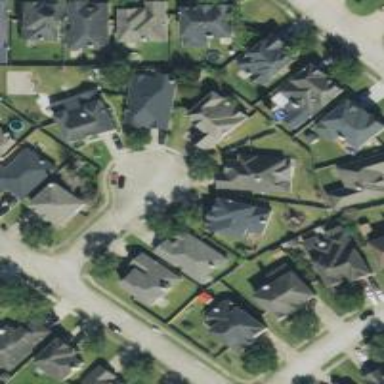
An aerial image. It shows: Residential road.